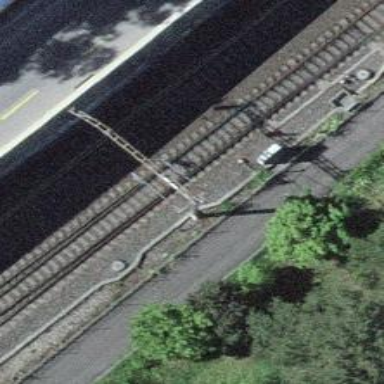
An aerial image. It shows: Railway switch.